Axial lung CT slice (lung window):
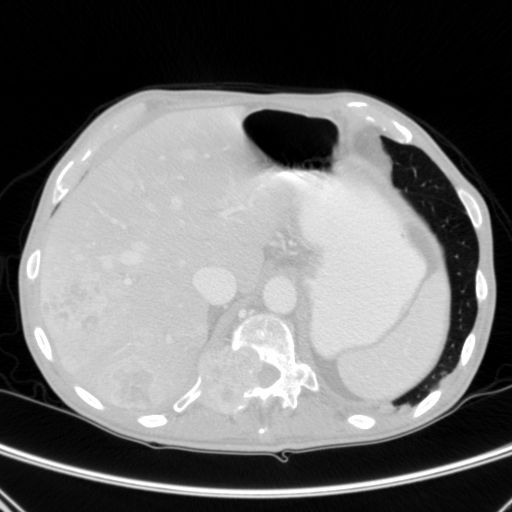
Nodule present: no